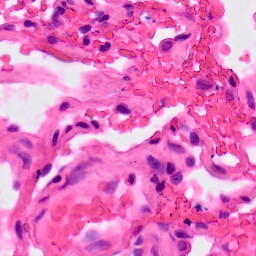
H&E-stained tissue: Lung